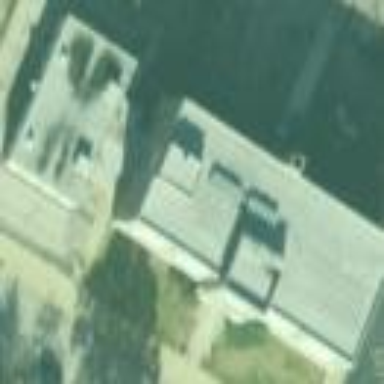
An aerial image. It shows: School building.